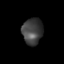
Tissue: lung
Cell type: Epithelial cells
Senescence score: 0.219
Nuclear area (px): 528
Mean DAPI intensity: 64.746